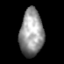
Tissue: prostate
Cell type: T cells
Senescence score: 0.3274
Nuclear area (px): 1085
Mean DAPI intensity: 148.774